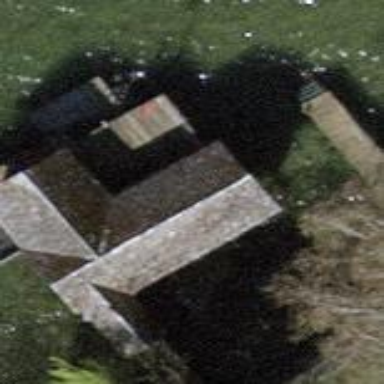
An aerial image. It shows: View of roof of building.